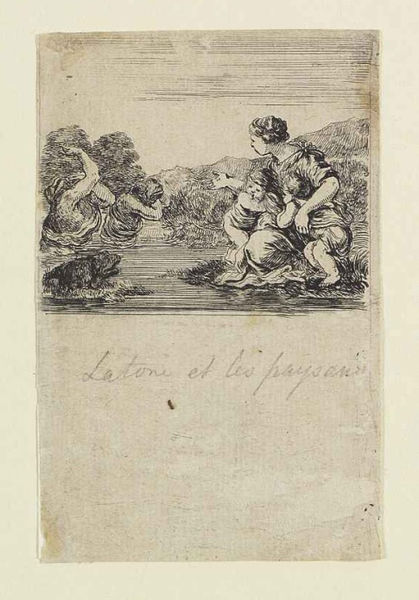
Titel: Jeu de la Mythologie - Latone et les Paysans
Künstler: Stefano della Bella
Standort: Karlsruhe
Institution: Staatliche Kunsthalle Karlsruhe
Schlagwörter: baum, berg, feder, felsen, hand, himmel, kampf, kopf, mann, meer, schatten, wasser, weiß, wolken, baden, badende, bäume, fluss, frauen, gelb, landschaft, menschen, see, sitzen, teich, ufer, wäsche, bewegung, frankreich, frau, frisur, grau, haar, hell, hintergrund, kleid, kleider, licht, männer, schwarz, skizze, stroh, szene, zeichnung, blick, gras, hund, tier, tuch, weg, beige, hochformat, alt, trinken, arm, arme, halten, kleidung, stein, steine, tragen, bach, hügel, nass, natur, spiegelung, busch, büsche, gebüsch, gewässer, hochwasser, insel, gewand, haare, stoff, tücher, familie, kind, mutter, blatt, pflanze, kontrast, locken, schultern, wald, arbeit, bauern, kinder, garten, beine, bein, füße, schrift, wellen, papier, umarmung, kauern, beobachten, haltung, arbeiten, bäuerin, bündel, ernte, gepäck, heu, last, laufen, berge, fels, gebirge, gipfel, grafik, graphik, vergilbt, linien, baby, sepia, arbeiter, französisch, böschung, angst, weib, weiber, spielen, inschrift, junge, zeigen, striche, bauer, flucht, oben, bad, plantschen, spiel, waschen, tusche, antike, buch, bla, schwimmen, draußen, waten, hocken, druck, druckgraphik, lithographie, schwarz-weiß, schraffur, grafisch, radierung, stich, künstler, seite, text, buchstaben, strafe, strich, furcht, nixen, beschriftung, flüchten, bleistift, gestik, arzt, mythologie, tinte, namen, buchdeckel, rau, schoss, serie, mensche, jesus, moor, badender, götter, hilfe, zeus, kentauren, griechisch, metamorphose, verwandlung, wesen, drohung, überschwemmung, zeilen, taufe, kupferstich, träger, graus, ungeheuer, zeichner, waser, frosch, kröte, handschrift, drau, helfen, retten, rettung, schutz, zeichnungen, schreck, mee, menschne, stämmen, skize, hockend, wassser, weisen, durst, sagen, wäscherin, mutter kind, grau schwarz, schützen, zwillinge, vertrauen, reis, was, ätzung, klammern, ertrinken, badne, holen, menshcn, riesen, les, paralelen, tang, lockung, atein, linder, me, et, de, 1670, sittzend, #berge, latone, et les, latona, easser, stioff, latoni, les paysns, paysans, les paysans, zeichznung, et es, moo, jo,,er, blabla, paysanne, latorie, verwehren, zrichnung, zufluvht, freuden, frau kinder waschen, jeu de la mythologie, baiuern, latonia, latonie